Interaction volume radius: 5 \u00c5
Interaction volume height: 40 \u00c5
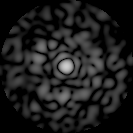
Disorder parameter: 0.8441